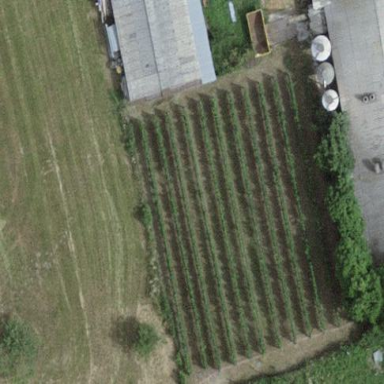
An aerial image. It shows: Vineyard with grape crops.